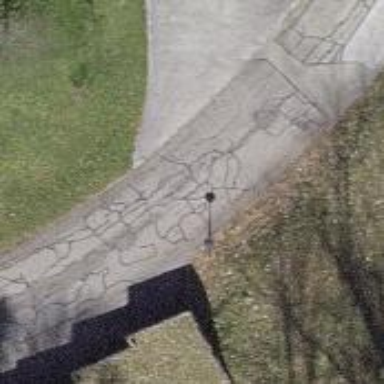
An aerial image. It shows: Driveway.